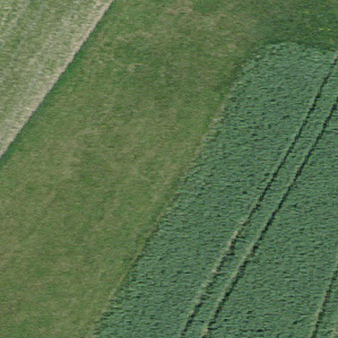
Label: other